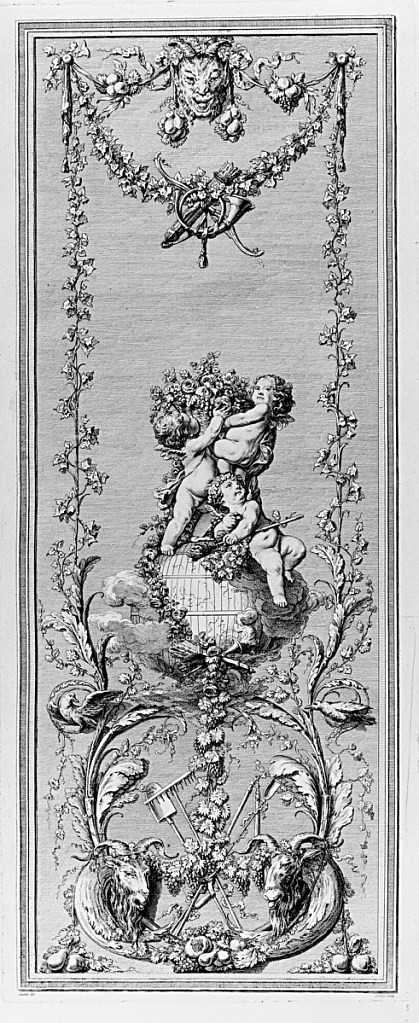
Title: Arabesque Panel Design
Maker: Gilles Paul Cauvet, French, 1731–1788
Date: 1777
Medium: Etching and engraving on paper
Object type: Print
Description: Panel with arabesques, in the center three putti on a globe.